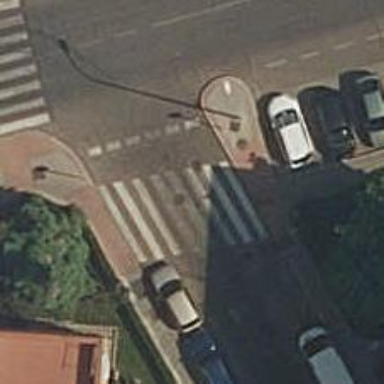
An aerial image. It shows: Uncontrolled crossing on the road.